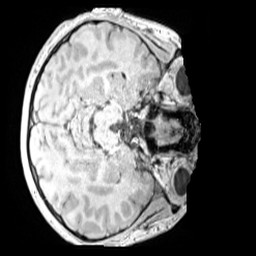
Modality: MP2RAGE
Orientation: axial
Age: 12
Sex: male
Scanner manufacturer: siemens
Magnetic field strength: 3 T
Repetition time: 4 s
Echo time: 0.00299 s